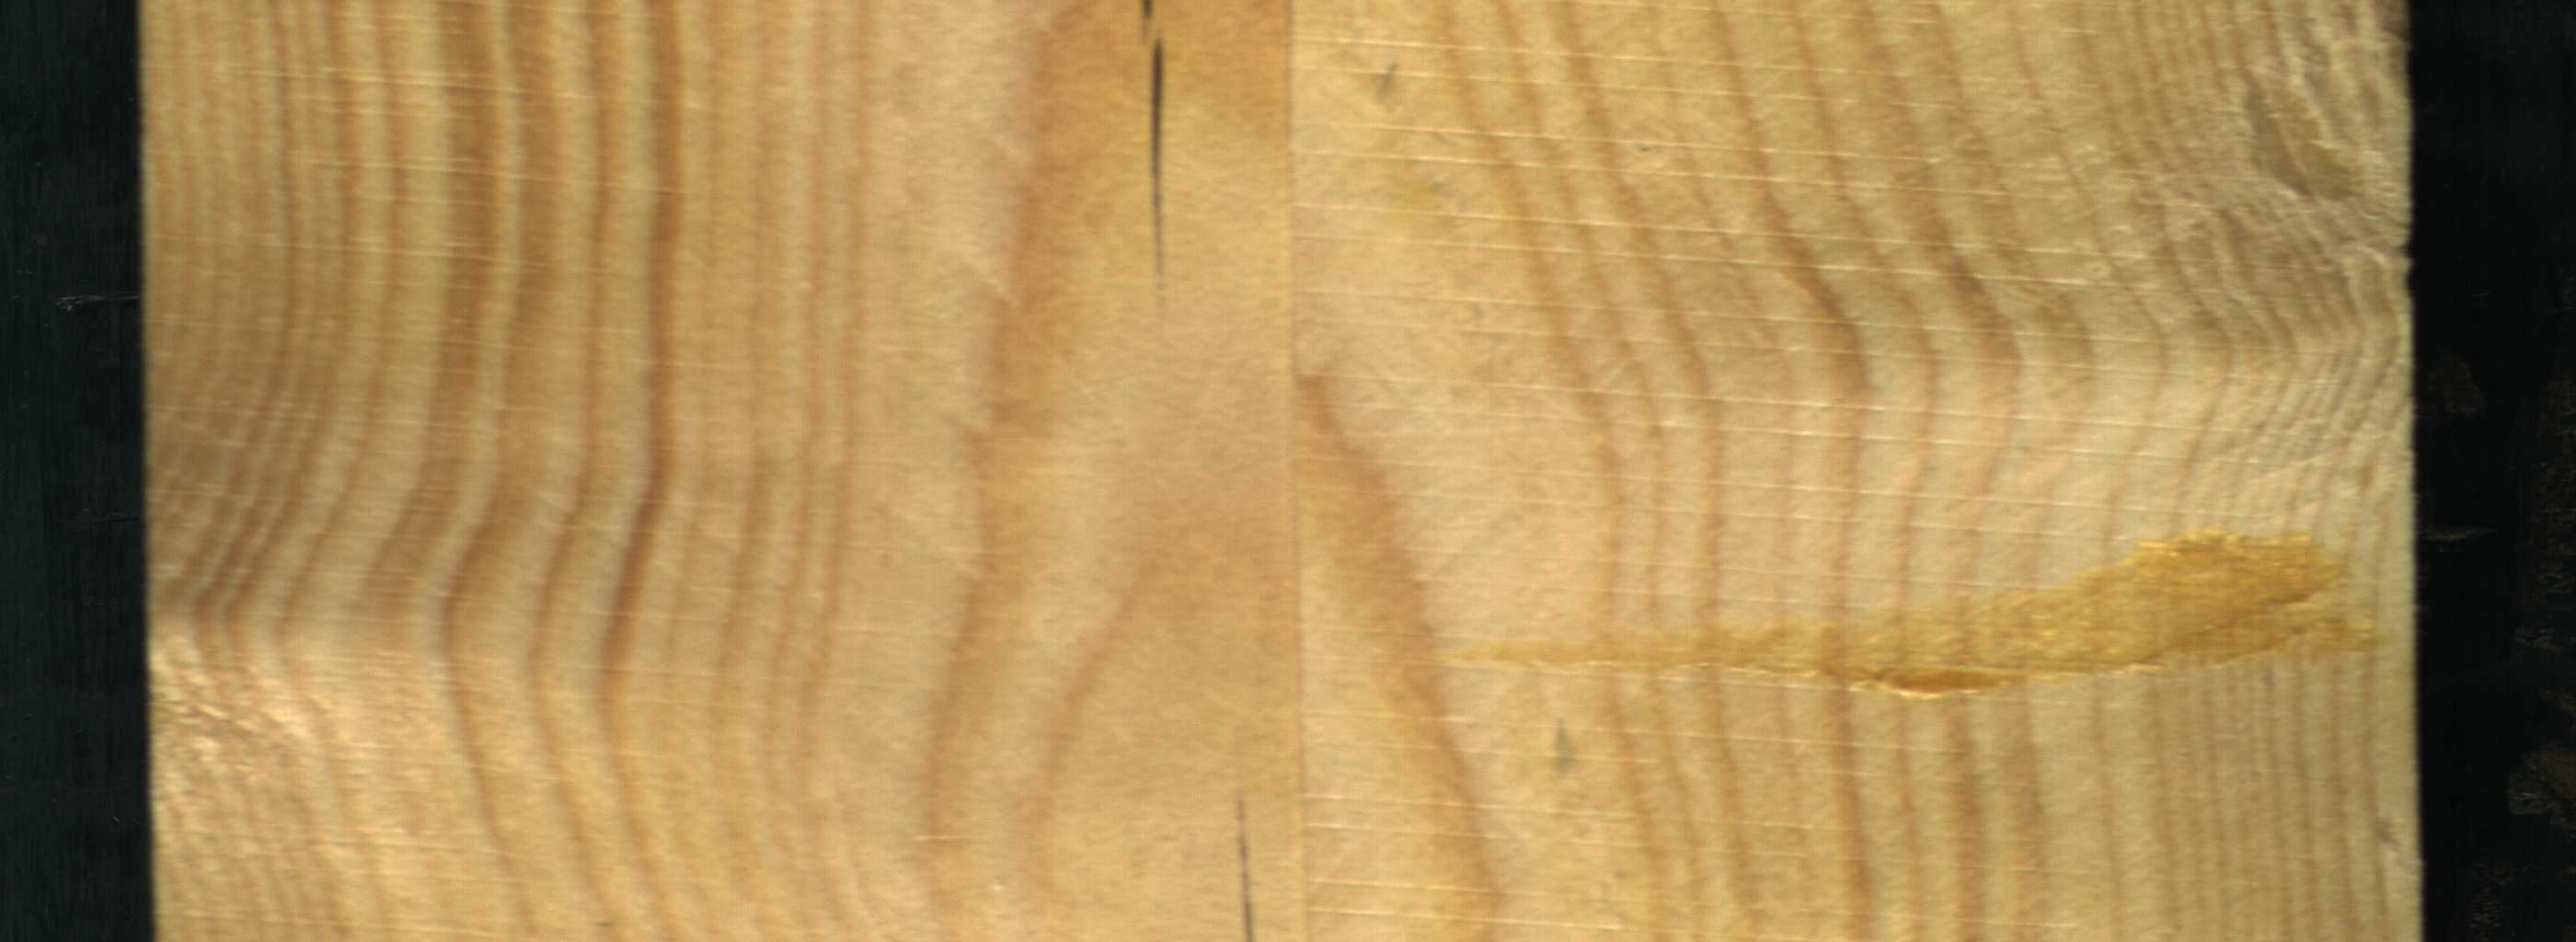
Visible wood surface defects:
resin
Crack
Crack